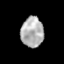
Tissue: prostate
Cell type: Myeloid cells
Senescence score: 0.3026
Nuclear area (px): 665
Mean DAPI intensity: 177.361